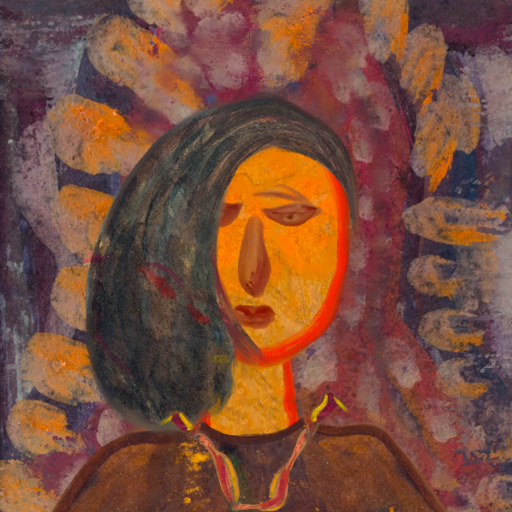
Background: Doll, Head And Neck Front: Sisters, Face Front: Pious_Lady, Bust: Comrade, Hair Front: Gypsy_Mother, Head Accessory: Blank, Second Necklace: Gypsy_Mother_1, Necklace: Blank, Baby: Blank